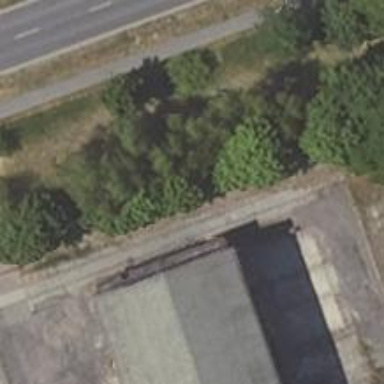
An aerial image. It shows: Abandoned railway yard is depicted.